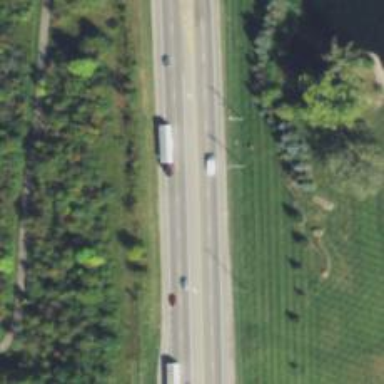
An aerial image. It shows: Asphalt road designated as trunk highway.